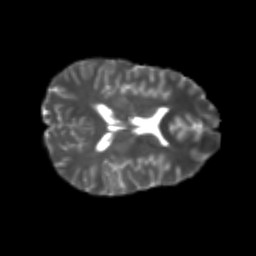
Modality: T2w
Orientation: axial
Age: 25
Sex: female
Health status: healthy
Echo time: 0.074 s